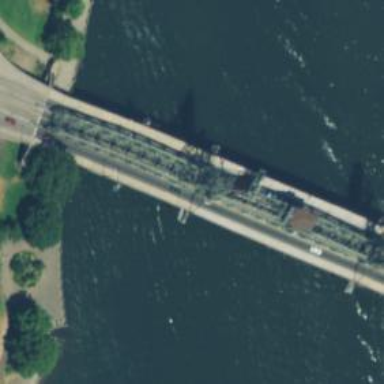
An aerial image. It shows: Path crossing movable lift bridge with truss structure.